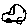
Label: car